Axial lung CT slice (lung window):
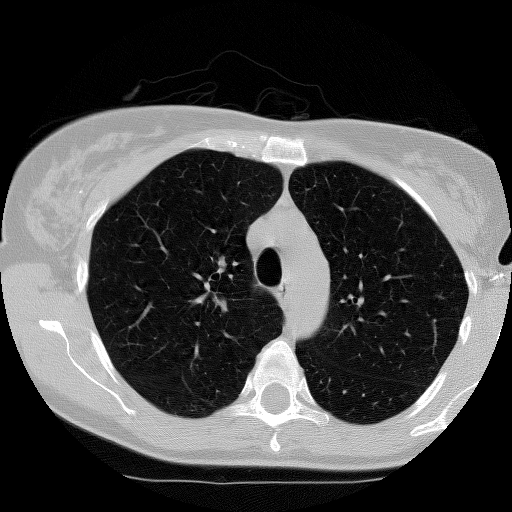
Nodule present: no